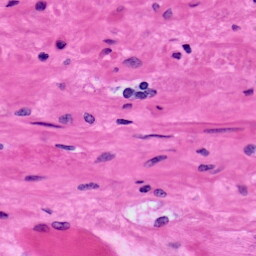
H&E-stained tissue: Prostate